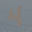
Label: 4